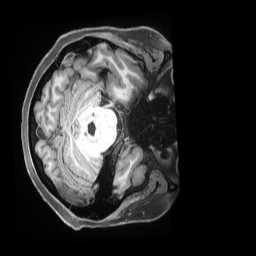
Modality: T1w
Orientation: axial
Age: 28
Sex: female
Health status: ill
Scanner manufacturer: siemens
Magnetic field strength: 3 T
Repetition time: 2.5 s
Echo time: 0.00181 s